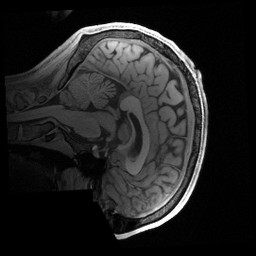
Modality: T1w
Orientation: sagittal
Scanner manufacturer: siemens
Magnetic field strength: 3 T
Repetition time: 2.4 s
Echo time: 0.00222 s